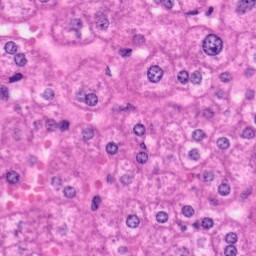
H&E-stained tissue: Liver